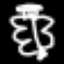
Label: angel